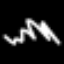
Label: squiggle